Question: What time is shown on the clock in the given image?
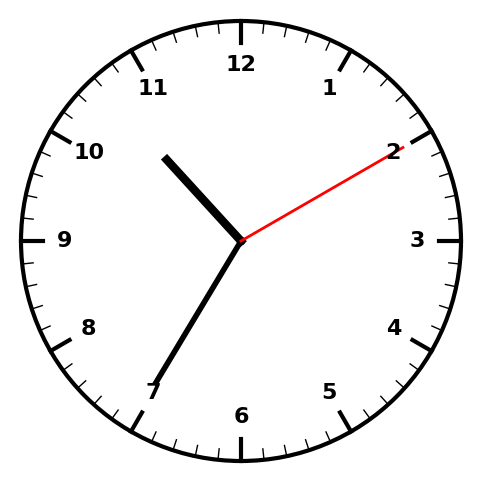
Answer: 10:35:10